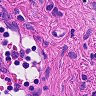
Metastatic tissue present: no